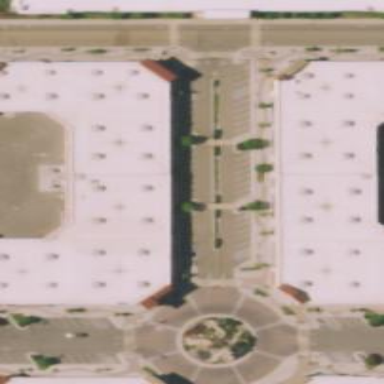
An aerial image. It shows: Mall building.